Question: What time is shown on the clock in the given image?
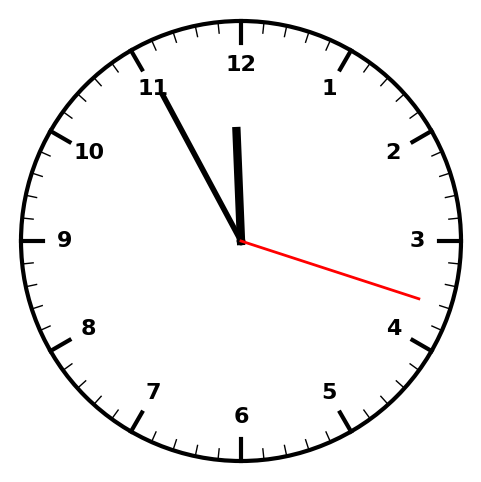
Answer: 11:55:18